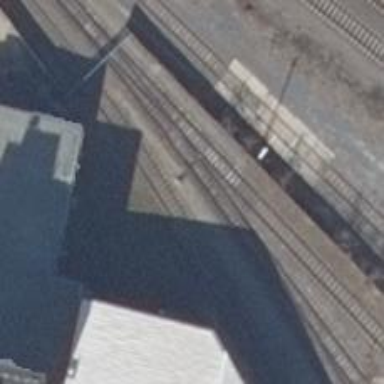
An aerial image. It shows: Railway yard.